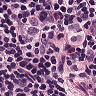
Metastatic tissue present: yes